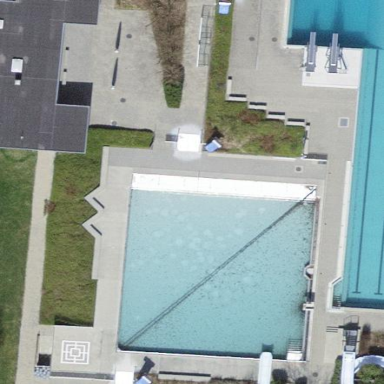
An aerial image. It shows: Swimming pool area designated for leisure and sports activities.